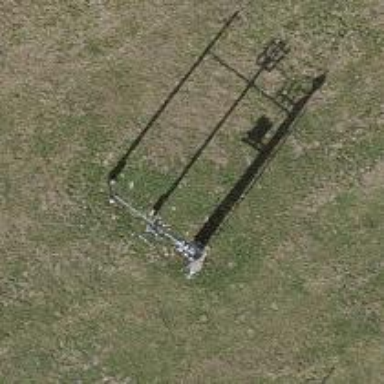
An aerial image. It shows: Pole with transformer.